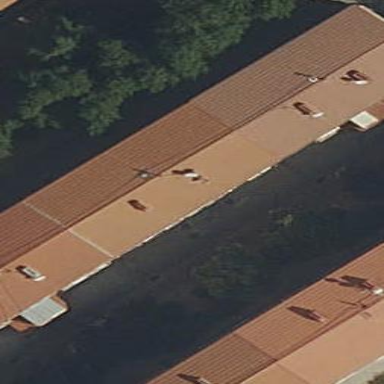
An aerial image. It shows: Hipped-roof building with apartments.